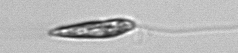
Label: Euglena